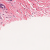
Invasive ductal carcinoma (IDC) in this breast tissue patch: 1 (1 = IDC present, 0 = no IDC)